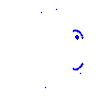
Particle: proton